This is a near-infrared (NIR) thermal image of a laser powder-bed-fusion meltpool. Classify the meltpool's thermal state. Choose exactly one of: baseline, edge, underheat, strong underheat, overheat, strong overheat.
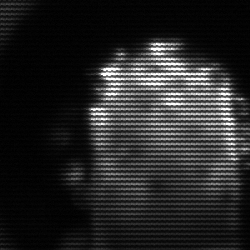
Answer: baseline